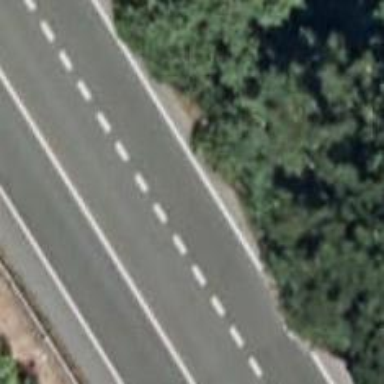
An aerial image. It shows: Asphalt road classified as trunk highway.